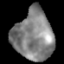
Tissue: lung
Cell type: Epithelial cells
Senescence score: 0.1877
Nuclear area (px): 1927
Mean DAPI intensity: 130.967